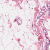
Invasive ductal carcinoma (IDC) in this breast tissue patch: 0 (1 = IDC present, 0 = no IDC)